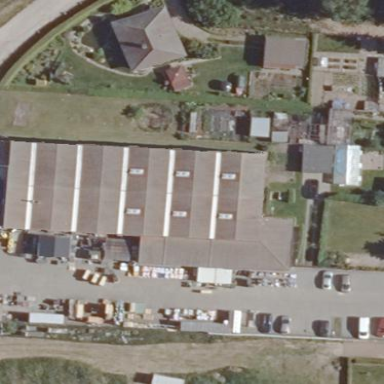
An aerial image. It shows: Part of building.